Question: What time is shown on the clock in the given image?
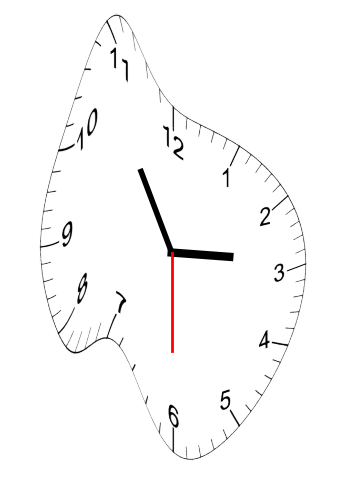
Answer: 02:54:30